Aerial crown-view tile of a tropical tree (Barro Colorado Island, Panama), acquired 20240611:
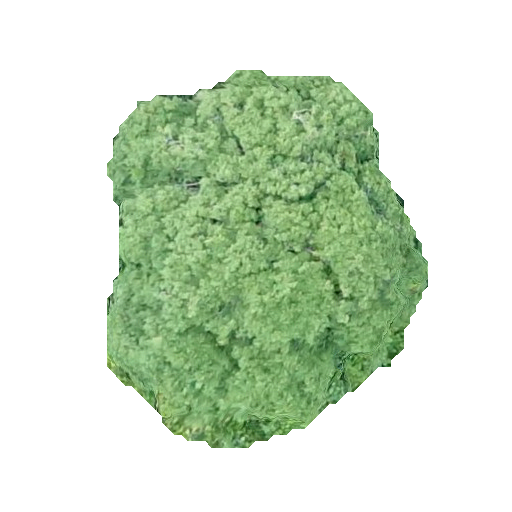
Species: Handroanthus guayacan
GBIF accepted scientific name: Handroanthus guayacan
Crown area: 145.111 m²